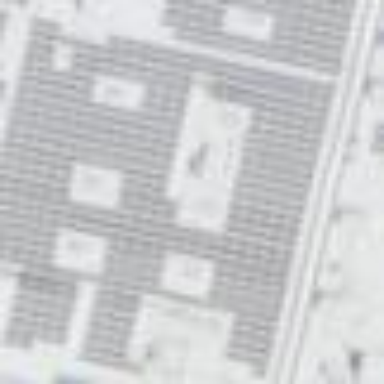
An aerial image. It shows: Solar power generator. It is photovoltaic solar panel with 409 solar modules.